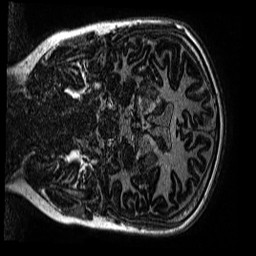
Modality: MP2RAGE
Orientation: coronal
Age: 12
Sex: female
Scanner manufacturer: siemens
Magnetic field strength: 3 T
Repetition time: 4 s
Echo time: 0.00299 s